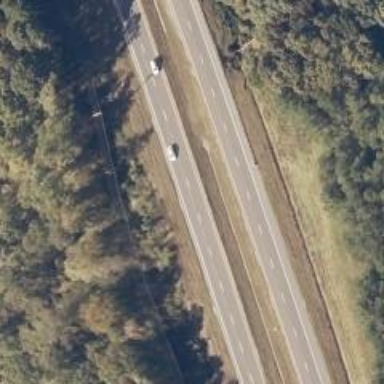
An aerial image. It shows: Trunk highway.